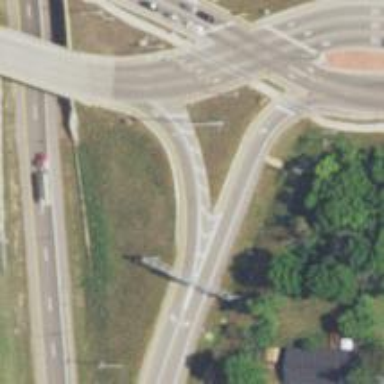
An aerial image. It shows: Motorway link with Diverging Diamond Interchange (DDI) junction.